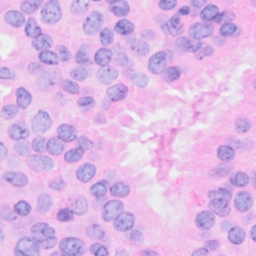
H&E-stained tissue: Breast